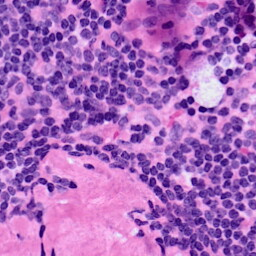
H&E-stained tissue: LymphNode